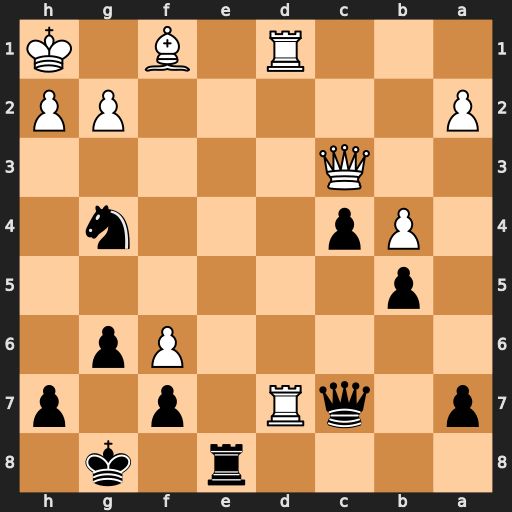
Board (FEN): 4r1k1/p1qR1p1p/5Pp1/1p6/1Pp3n1/2Q5/P5PP/3R1B1K
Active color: b
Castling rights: -
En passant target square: -
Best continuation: Qxh2#